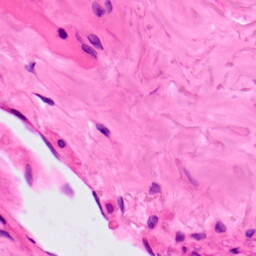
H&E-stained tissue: Lung